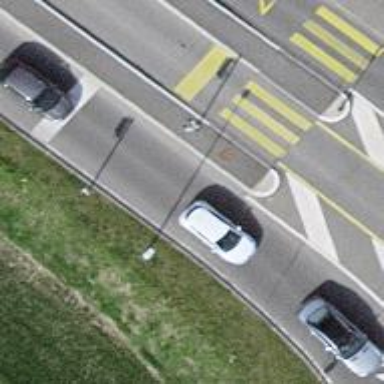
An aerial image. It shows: Road with traffic signals.